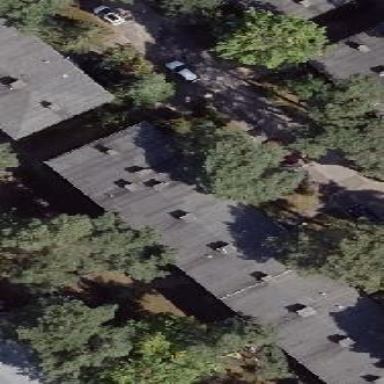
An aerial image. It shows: Building with apartments and flat roof.